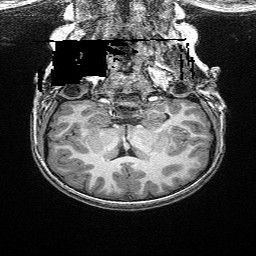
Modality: T1w
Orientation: sagittal